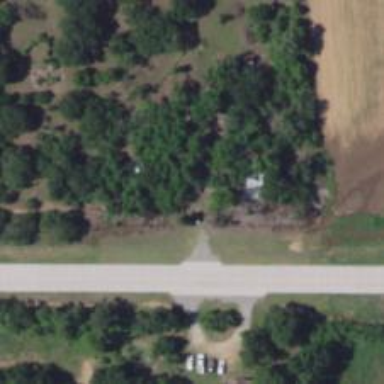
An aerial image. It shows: Driveway.